Aerial crown-view tile of a tropical tree (Barro Colorado Island, Panama), acquired 20250915:
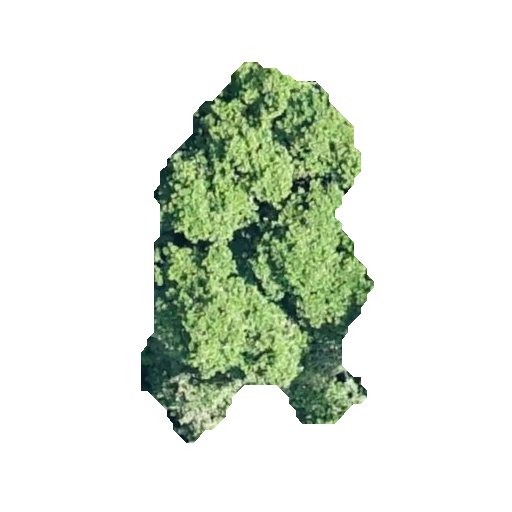
Species: Alseis blackiana
GBIF accepted scientific name: Alseis blackiana
Crown area: 89.009 m²